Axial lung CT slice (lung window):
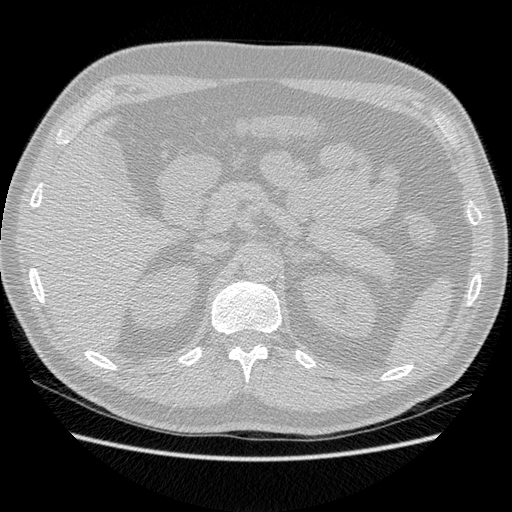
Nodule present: no